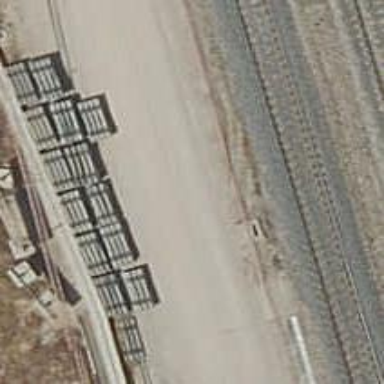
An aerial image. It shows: Bridge over electrified railway with contact lines.